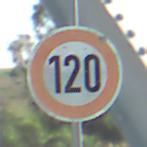
Verkehrszeichen: Geschwindigkeit120
Umgebung: Outdoor, Special
Tageszeit: MorningAfternoon
Wetter: Clear
Licht: Natural
Jahreszeit: NotSpecified
Kontrast: HighContrast